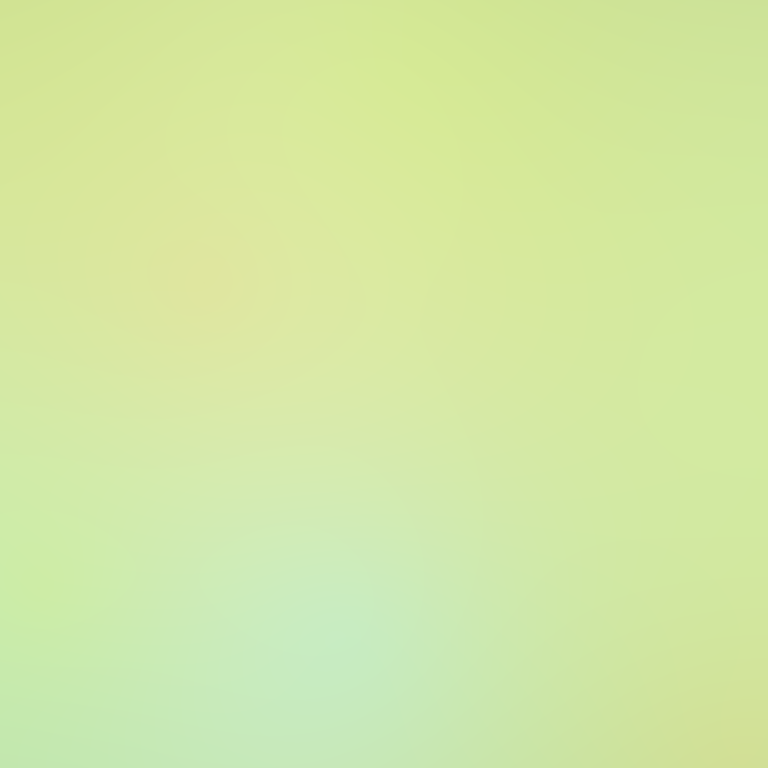
Abstract light effect, smooth gradient from soft yellow to light green, calm atmosphere, diffuse glow, no room, no furniture, no objects.